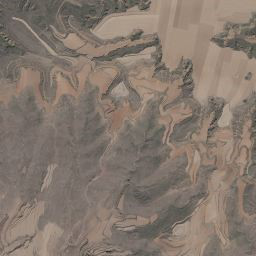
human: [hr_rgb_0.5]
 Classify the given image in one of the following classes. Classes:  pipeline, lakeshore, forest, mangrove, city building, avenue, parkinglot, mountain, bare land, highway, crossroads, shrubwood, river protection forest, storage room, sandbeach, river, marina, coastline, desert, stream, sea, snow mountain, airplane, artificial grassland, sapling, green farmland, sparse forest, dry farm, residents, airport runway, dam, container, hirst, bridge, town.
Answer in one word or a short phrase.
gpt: mountain